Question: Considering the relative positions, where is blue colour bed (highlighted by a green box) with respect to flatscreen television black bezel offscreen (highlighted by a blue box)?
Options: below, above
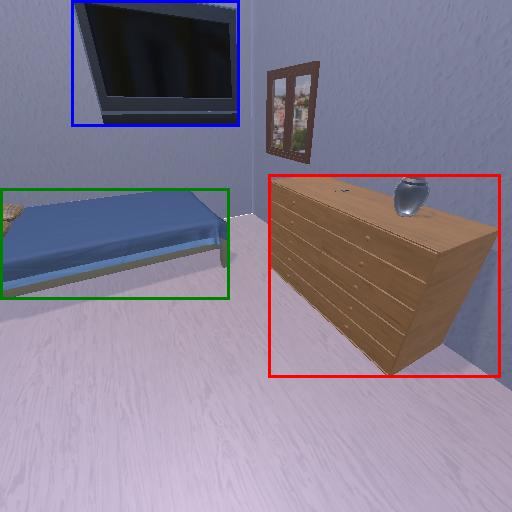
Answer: below